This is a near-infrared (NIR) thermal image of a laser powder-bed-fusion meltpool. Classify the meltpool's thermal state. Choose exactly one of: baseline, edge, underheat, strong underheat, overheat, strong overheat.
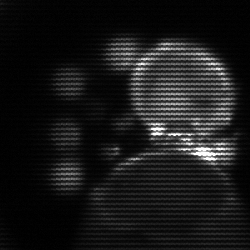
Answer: edge